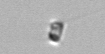
Label: Chaetoceros_tenuissimus